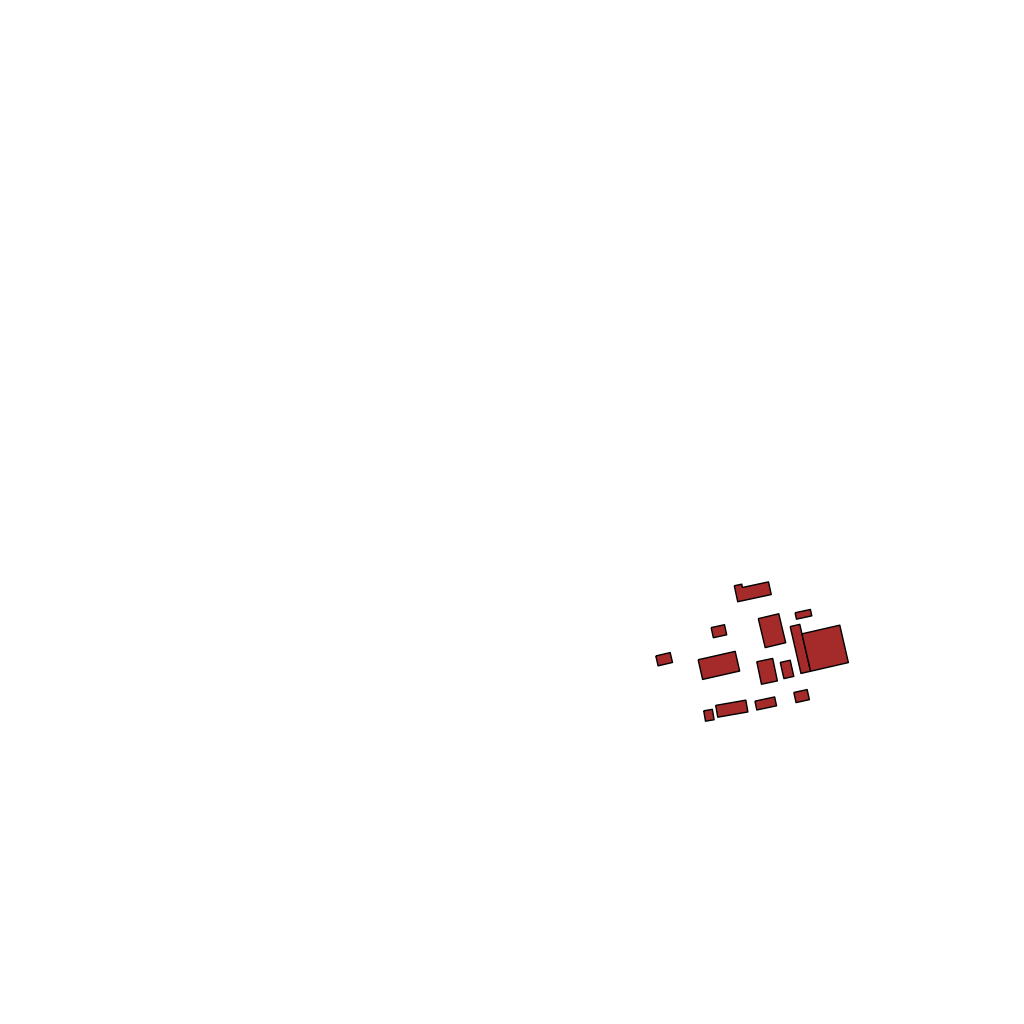
Tags: overhead vector_map, industrial, recreation, individual_rise, low_rise, density_1, Facility, 1.0 km²